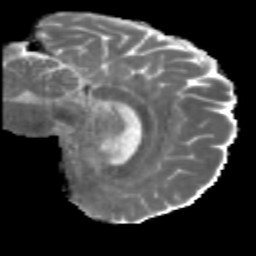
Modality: MD
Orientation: sagittal
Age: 46
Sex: male
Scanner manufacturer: siemens
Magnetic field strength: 3 T
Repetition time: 5 s
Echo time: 0.092 s